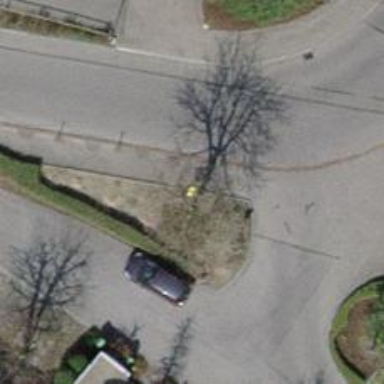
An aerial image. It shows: Post box.